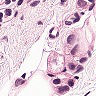
Metastatic tissue present: yes